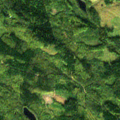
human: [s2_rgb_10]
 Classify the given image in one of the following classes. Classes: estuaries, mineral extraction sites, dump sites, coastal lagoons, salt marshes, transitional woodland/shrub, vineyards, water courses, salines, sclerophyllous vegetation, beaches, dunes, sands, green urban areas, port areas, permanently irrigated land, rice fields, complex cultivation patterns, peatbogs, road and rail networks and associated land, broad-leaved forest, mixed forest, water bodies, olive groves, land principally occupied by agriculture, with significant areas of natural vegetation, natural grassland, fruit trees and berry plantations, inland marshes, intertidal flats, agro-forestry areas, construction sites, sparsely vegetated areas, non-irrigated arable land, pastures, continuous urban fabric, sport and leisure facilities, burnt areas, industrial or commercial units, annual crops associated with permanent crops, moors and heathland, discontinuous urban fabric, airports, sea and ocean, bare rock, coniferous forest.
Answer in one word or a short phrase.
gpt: coniferous forest, mixed forest, transitional woodland/shrub